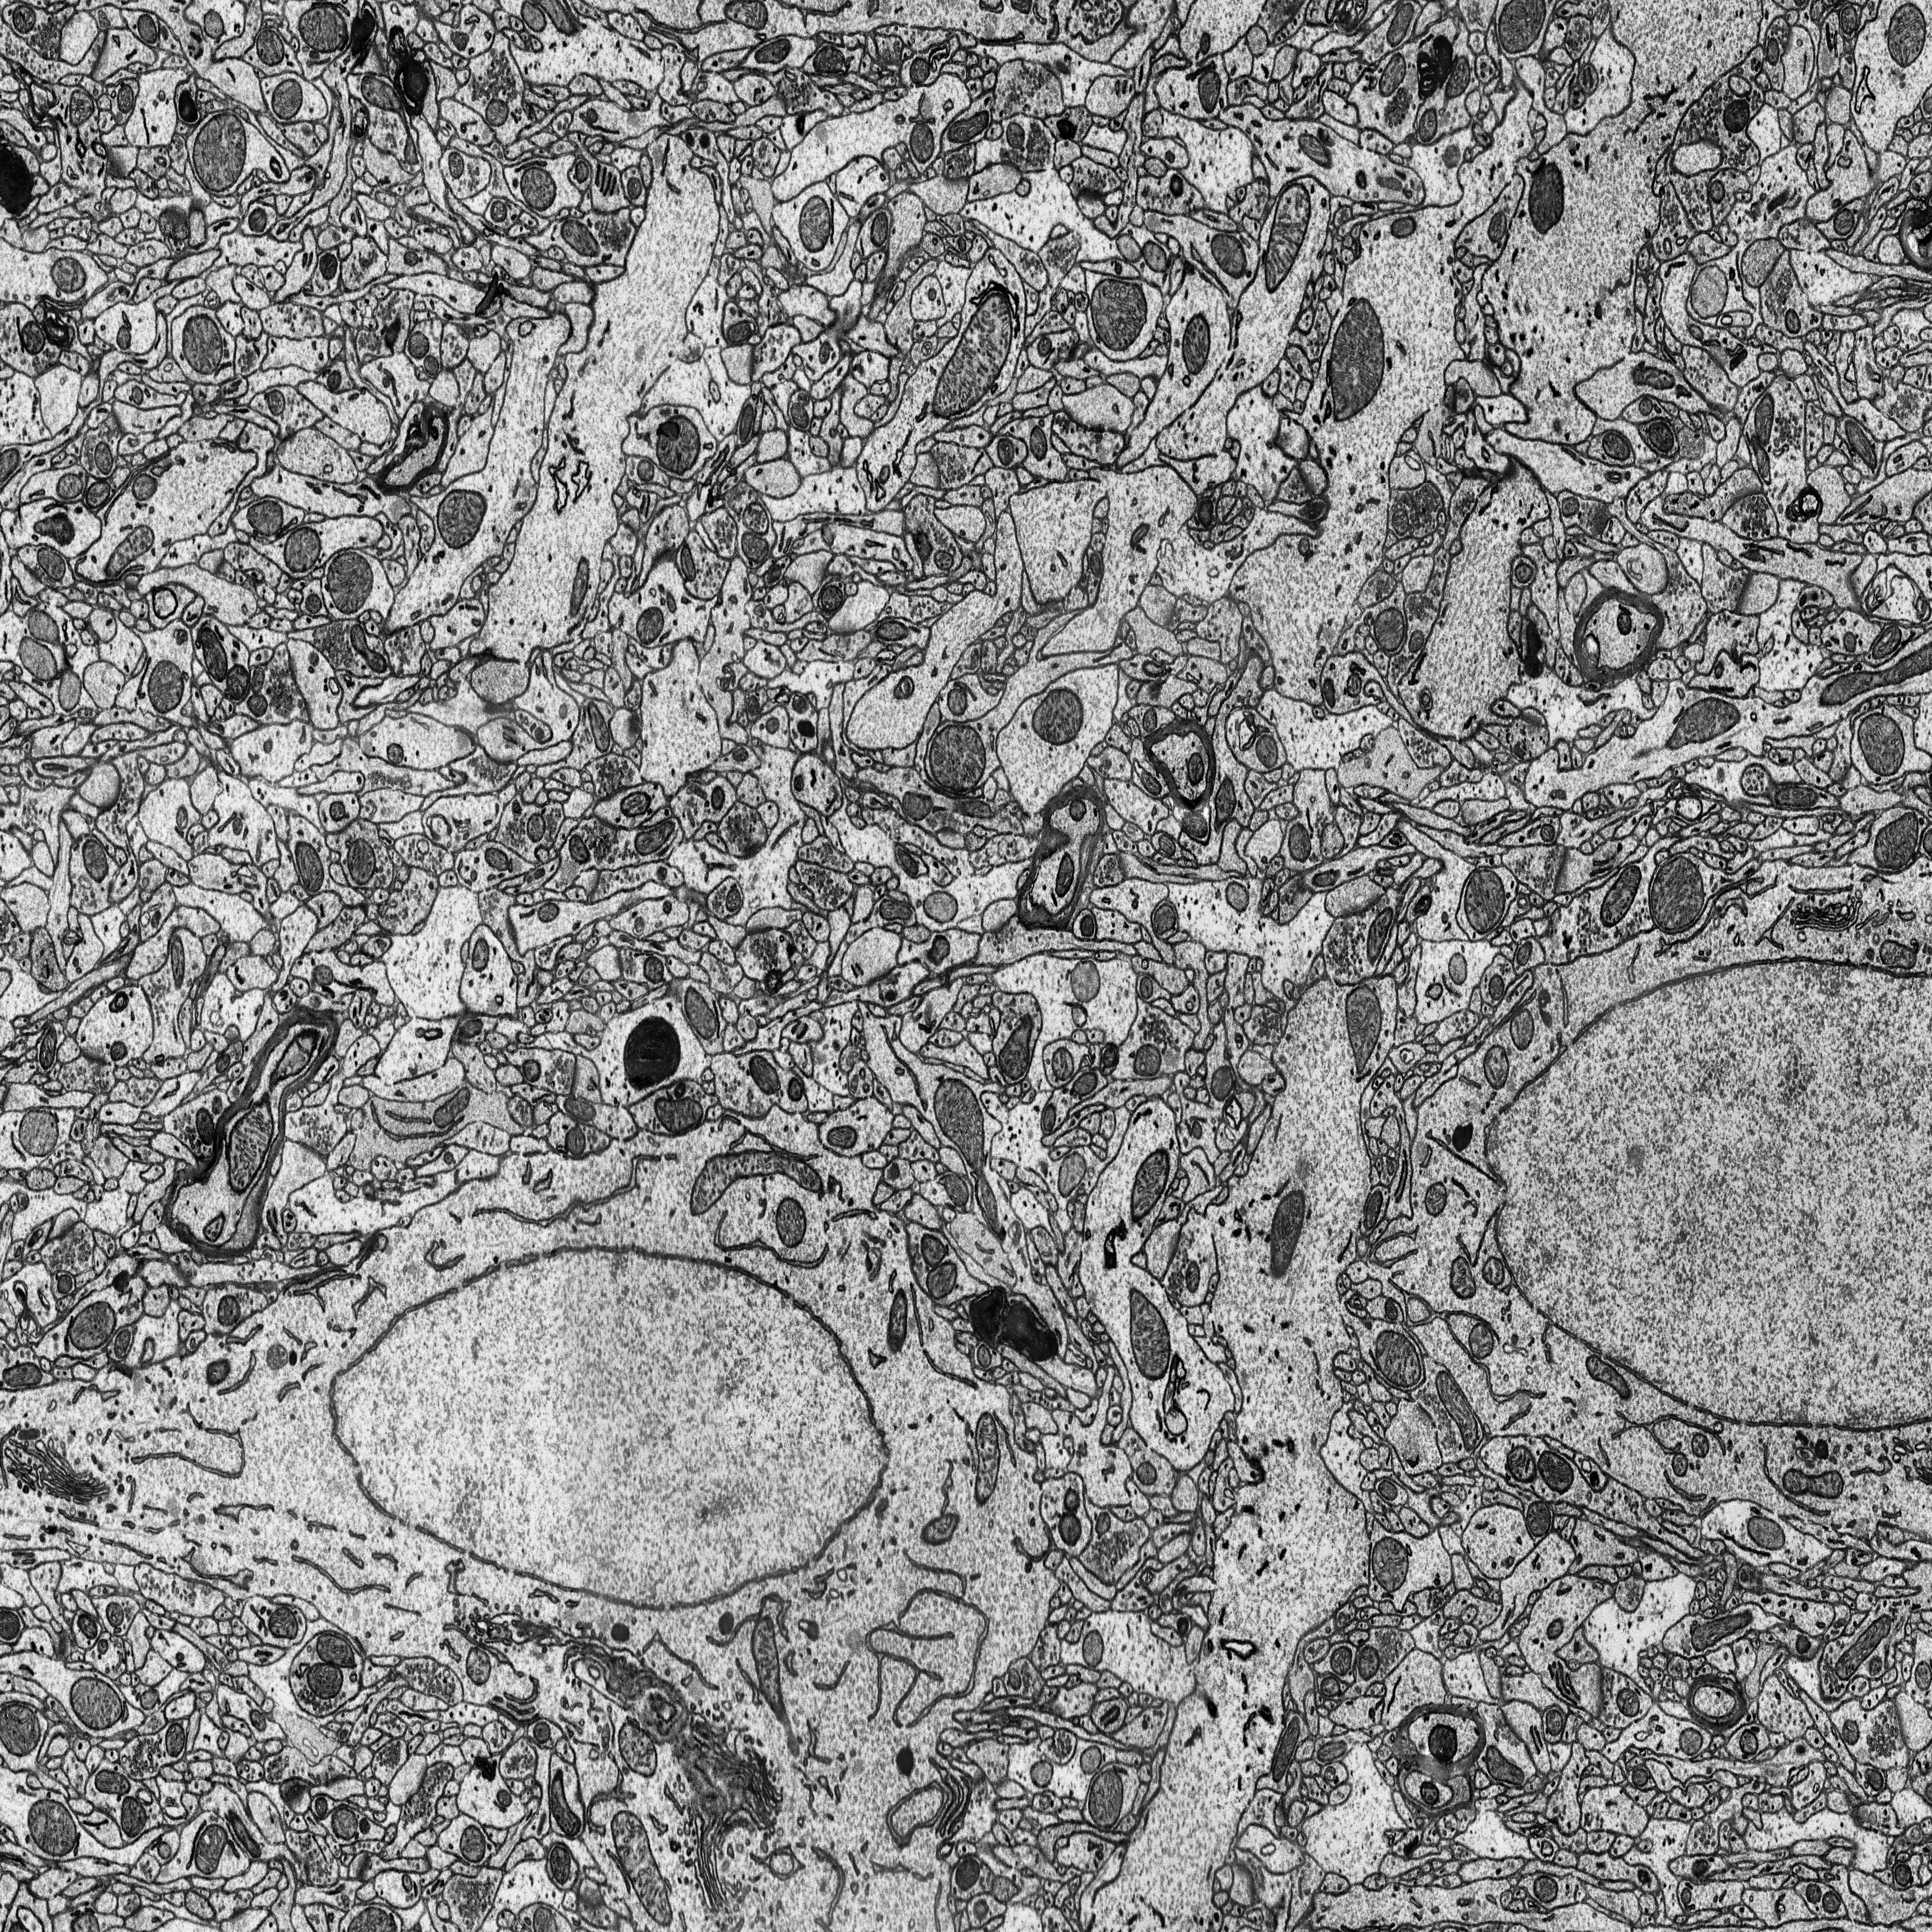
Electron microscopy slice of rat cortex tissue
Slice depth (z): 220
Mitochondria instances in slice: 368